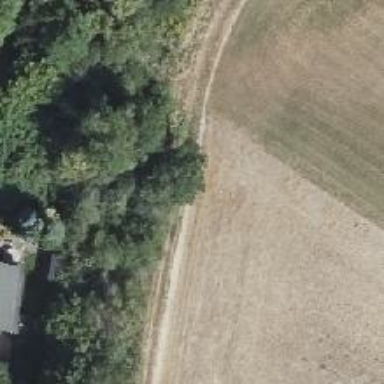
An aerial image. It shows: Dirt path.